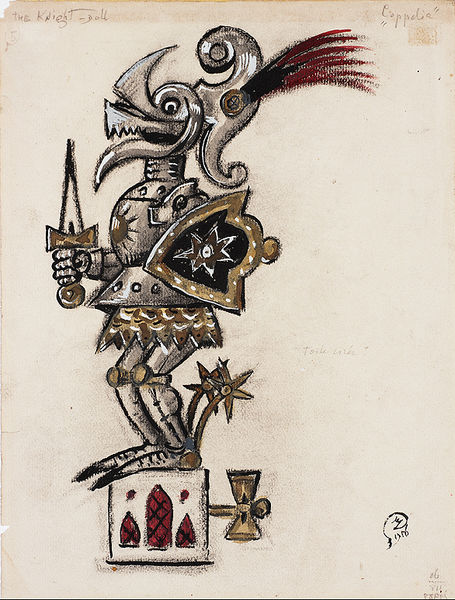
Titel: Costume design: The Knight from Coppélia, Costume design: The Knight from Coppélia
Künstler: Mstislav Dobuzhinskii (Doboujinsky)
Standort: Amherst (Massachusetts, USA)
Institution: Mead Art Museum, Amherst College
Schlagwörter: church, red, sword, white, black, gold, grey, painting, windows, print, brown, feather, hand, silver, armor, armour, feet, helmet, knight, drawing, paper, illustration, sketch, french, statue, arms, italian, box, english, gothic, medieval, legs, shield, paint, middle ages, manuscript, medievel, esppelie, wind up, spurs, toy, humour